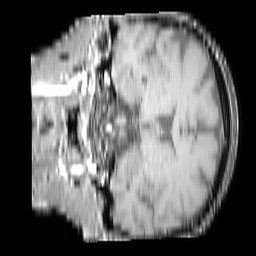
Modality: T1w
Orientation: coronal
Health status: ill
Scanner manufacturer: philips
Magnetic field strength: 3 T
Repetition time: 0.3787 s
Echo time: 0.002908 s